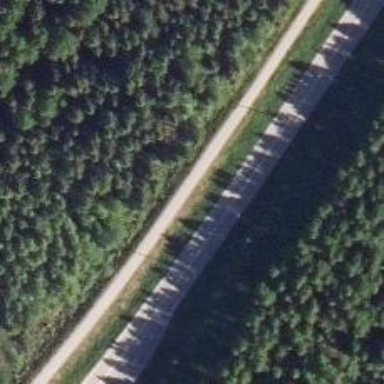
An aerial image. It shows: Asphalt cycleway.